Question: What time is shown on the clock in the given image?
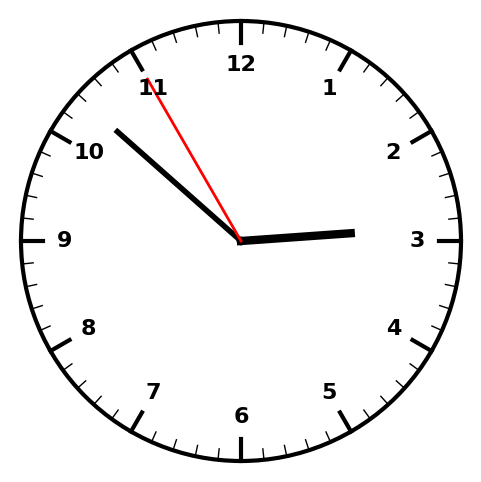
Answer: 02:51:55